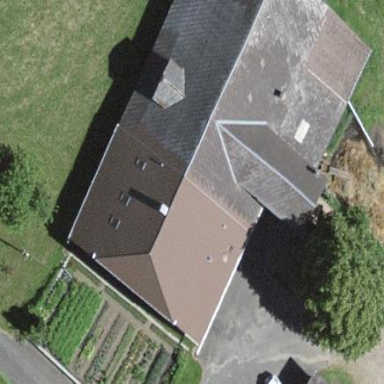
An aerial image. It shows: Farm building.